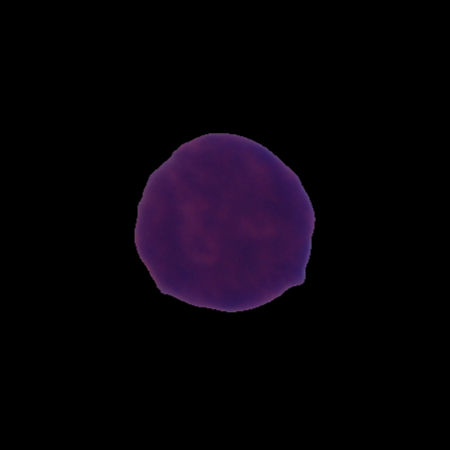
Label: cancer